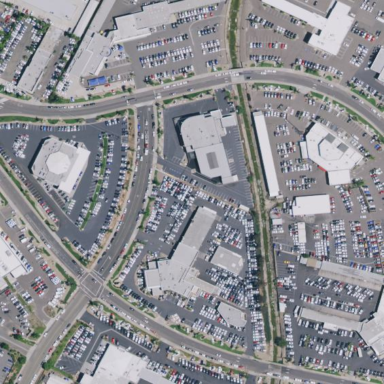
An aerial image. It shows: Car shop in retail area.